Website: macys
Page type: delivery-shipping
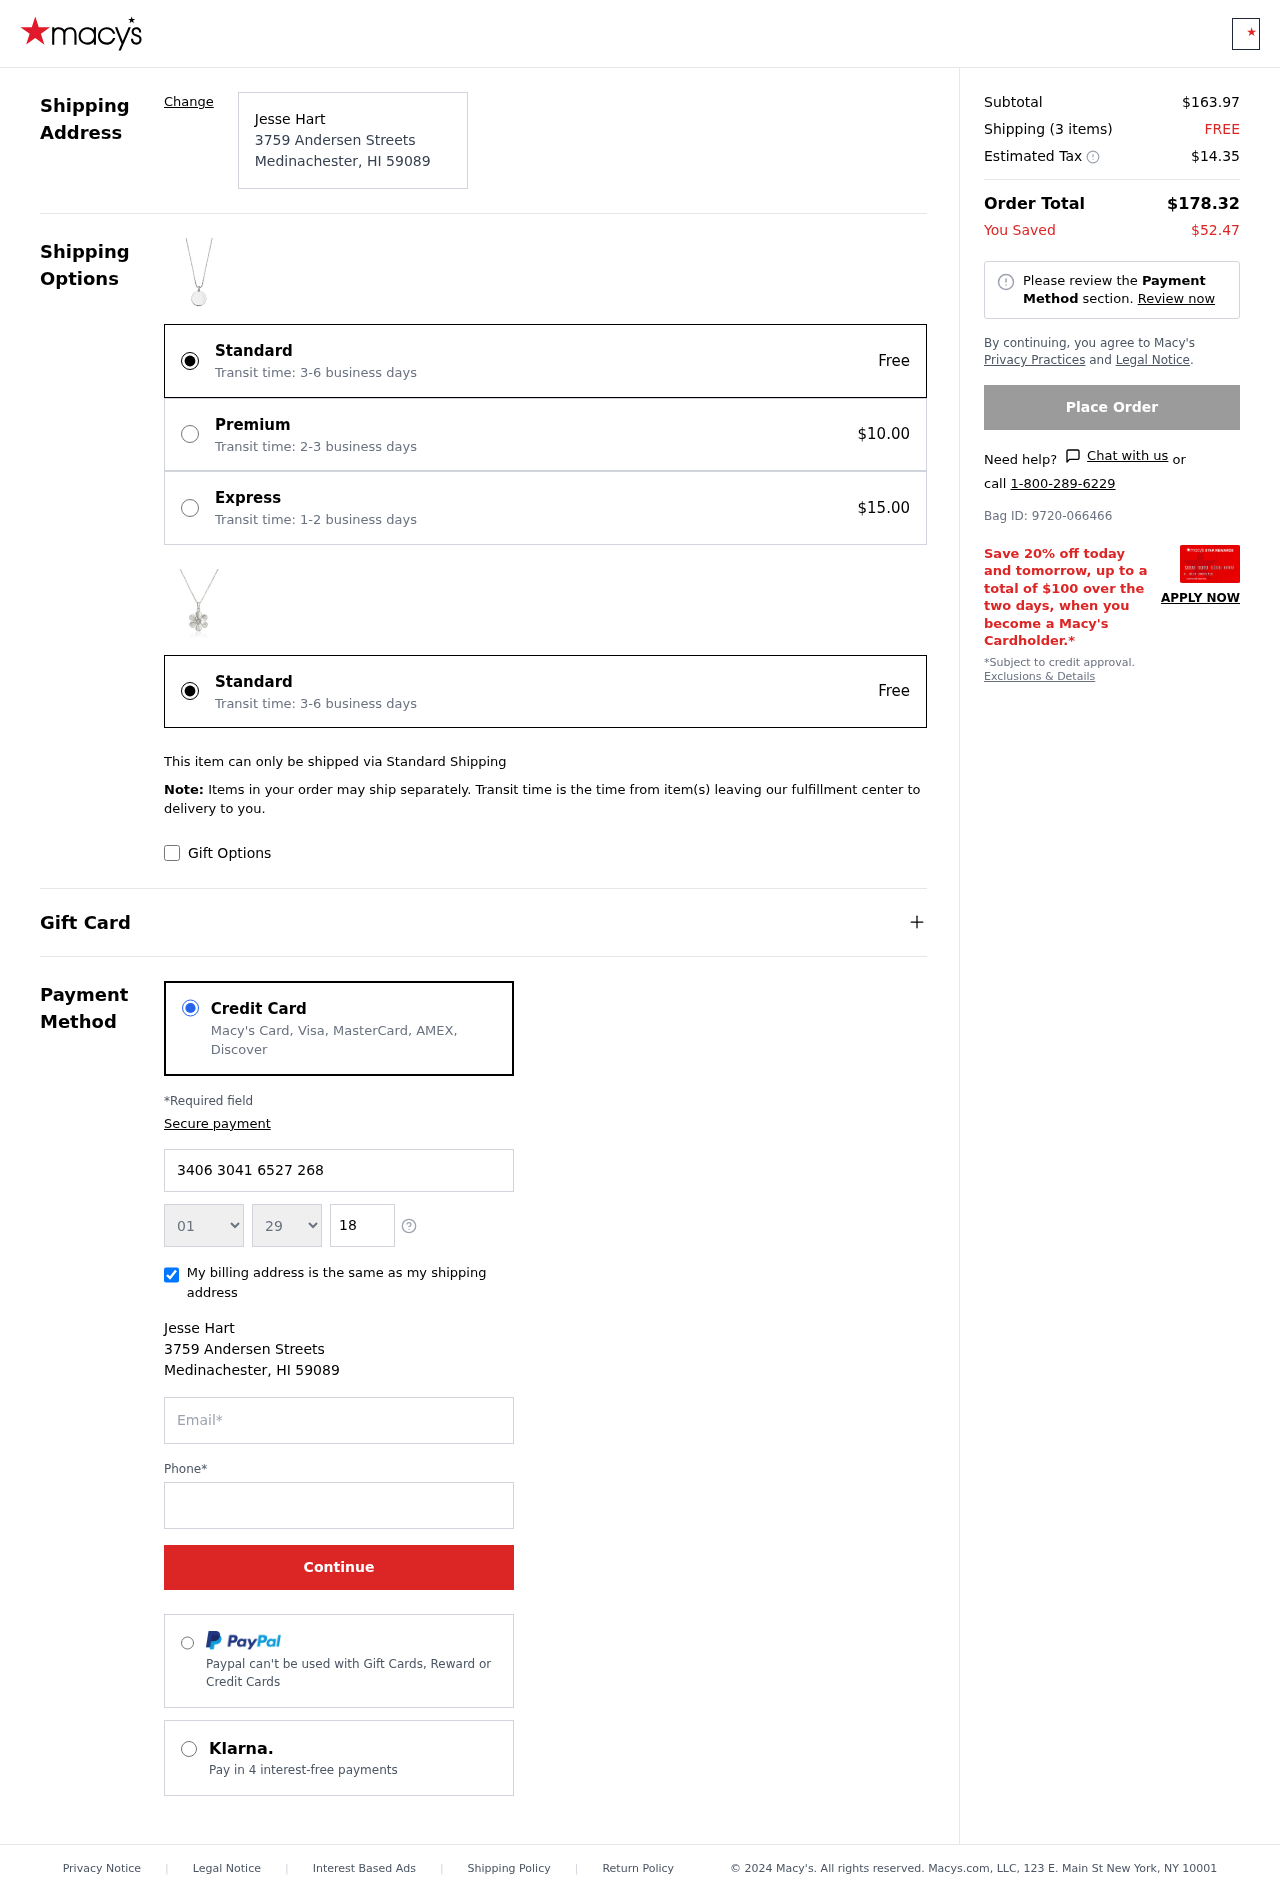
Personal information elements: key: PII_CARD_EXPIRY_MONTH
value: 01
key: PII_CARD_EXPIRY_YEAR
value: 29
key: PII_CITY
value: Medinachester
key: PII_CITY_STATE_ZIP
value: Medinachester, HI 59089
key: PII_FULLNAME
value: Jesse Hart
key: PII_POSTCODE
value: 59089
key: PII_STATE_ABBR
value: HI
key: PII_STREET
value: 3759 Andersen Streets
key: PII_CARD_NUMBER
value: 3406 3041 6527 268
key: PII_CARD_CVV
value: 1891
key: PII_EMAIL
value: jhart@gmail.com
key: PII_PHONE
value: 3425181801
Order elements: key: ORDER_SUBTOTAL
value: $163.97
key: ORDER_NUM_ITEMS
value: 3
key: ORDER_SHIPPING_COST
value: FREE
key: ORDER_TAX
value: $14.35
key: ORDER_TOTAL
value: $178.32
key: ORDER_SAVINGS
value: $52.47
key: ORDER_BAG_ID
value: Bag ID: 9720-066466